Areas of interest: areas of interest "Beijing Qinhe Xianglong Automobile Sales & Service Co., Ltd."
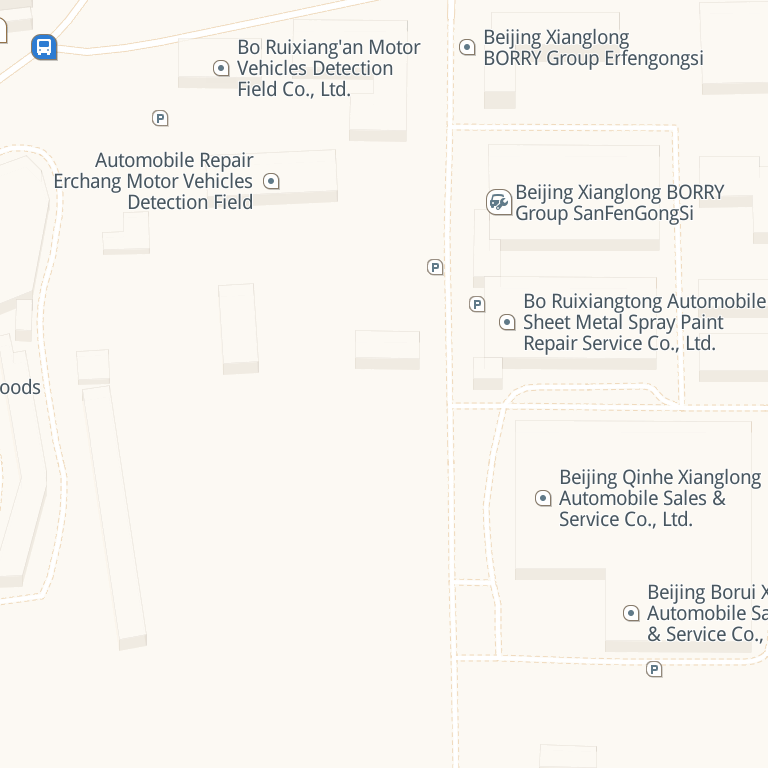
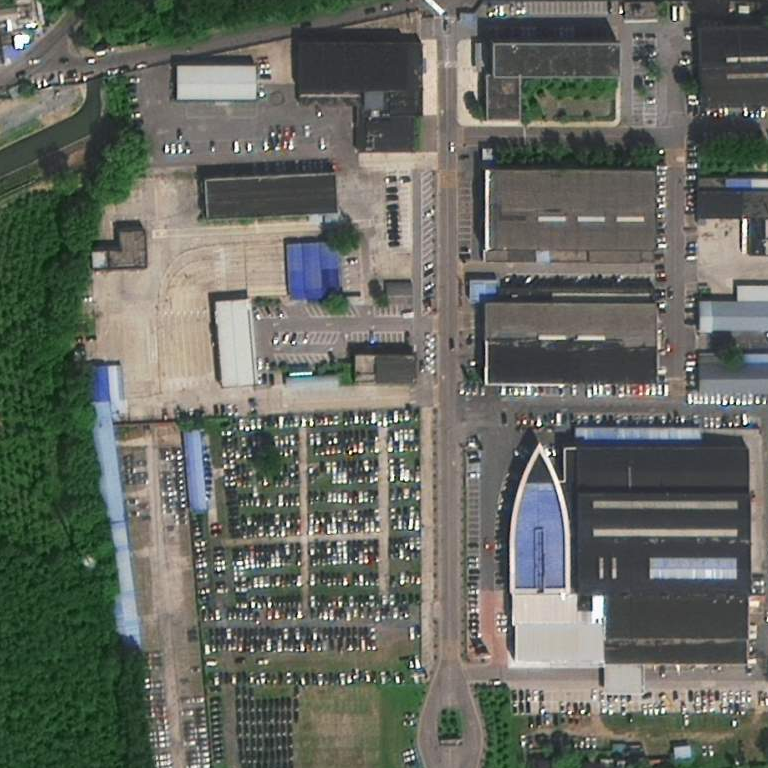